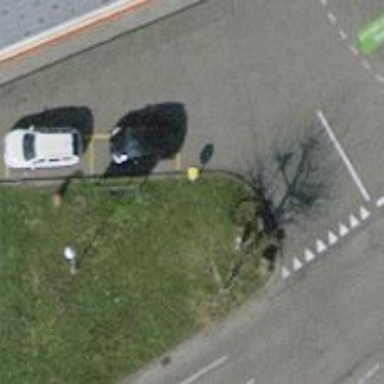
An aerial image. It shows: Post box is visible.